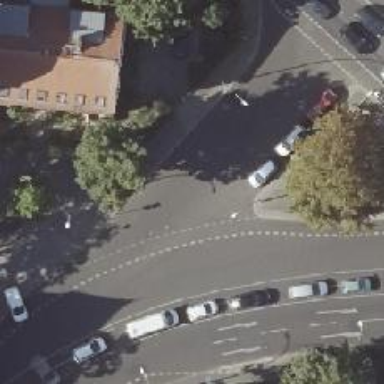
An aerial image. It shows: Unmarked road crossing.